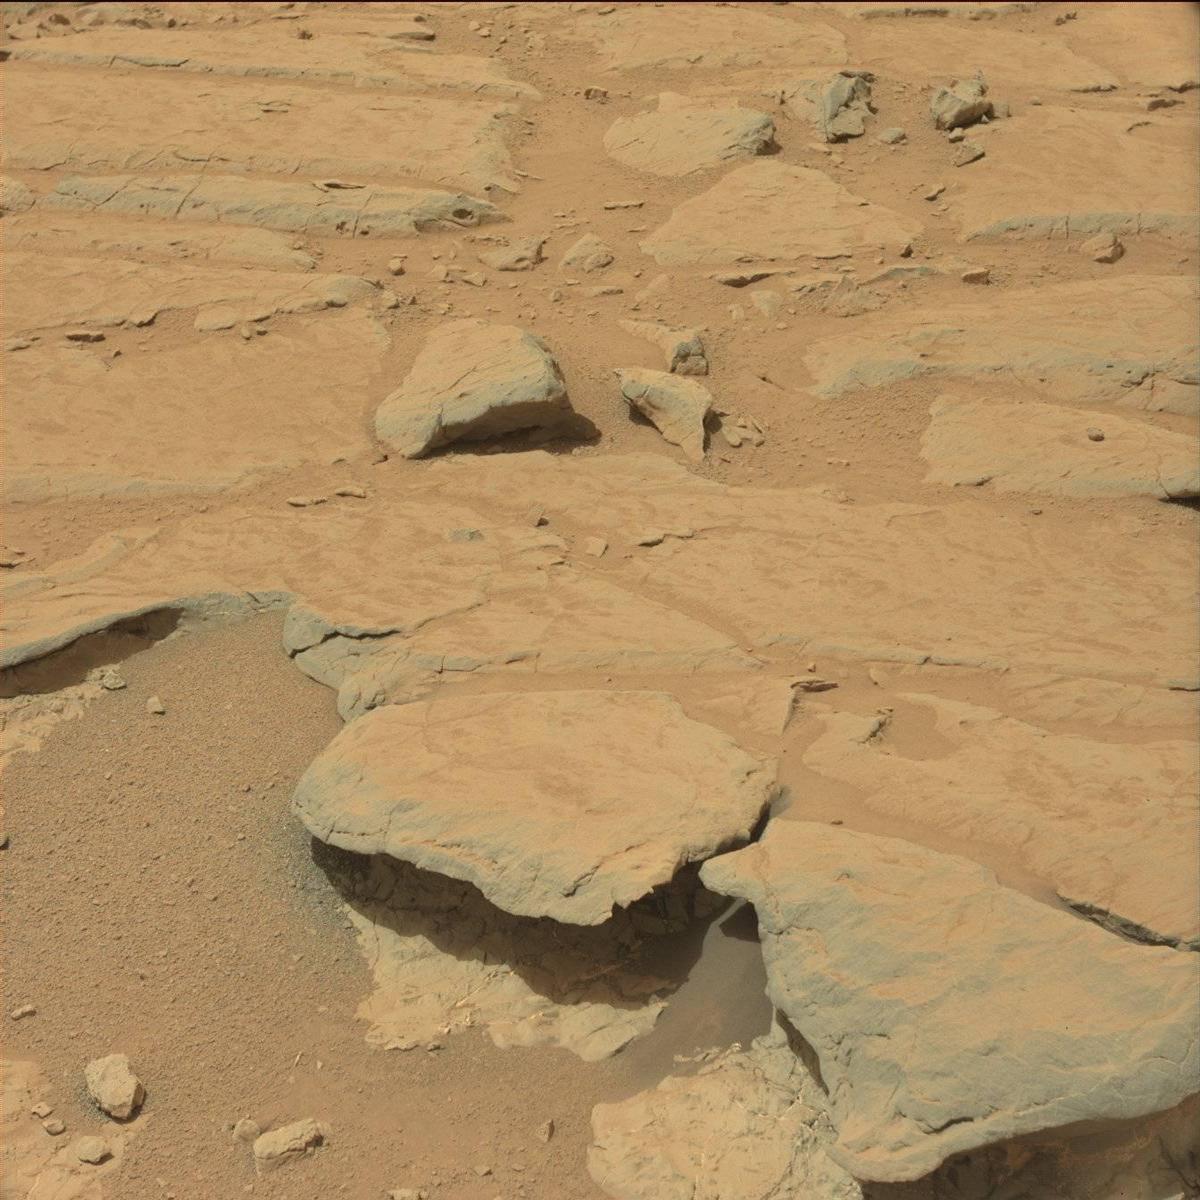
Terrain classes present: Bedrock, Rock, Sand / Soil